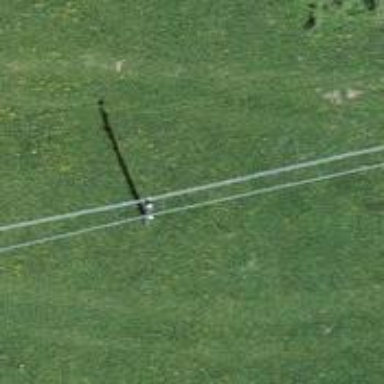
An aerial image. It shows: Power pole.